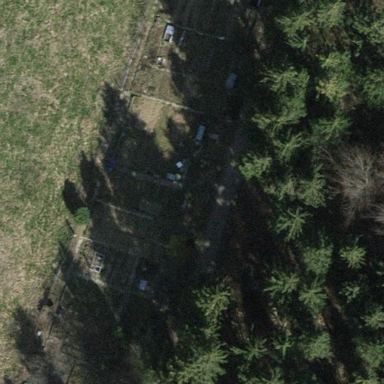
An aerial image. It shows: Allotments area.